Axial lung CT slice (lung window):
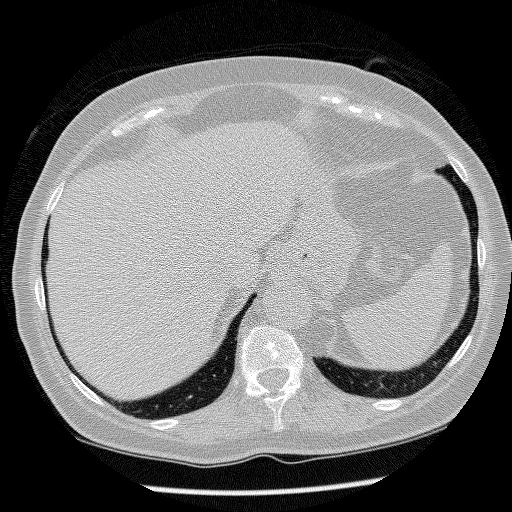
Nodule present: no